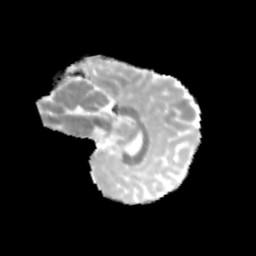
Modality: MD
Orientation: sagittal
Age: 11
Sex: female
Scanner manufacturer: siemens
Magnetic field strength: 3 T
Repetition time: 3.8 s
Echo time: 0.07 s